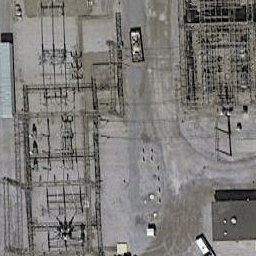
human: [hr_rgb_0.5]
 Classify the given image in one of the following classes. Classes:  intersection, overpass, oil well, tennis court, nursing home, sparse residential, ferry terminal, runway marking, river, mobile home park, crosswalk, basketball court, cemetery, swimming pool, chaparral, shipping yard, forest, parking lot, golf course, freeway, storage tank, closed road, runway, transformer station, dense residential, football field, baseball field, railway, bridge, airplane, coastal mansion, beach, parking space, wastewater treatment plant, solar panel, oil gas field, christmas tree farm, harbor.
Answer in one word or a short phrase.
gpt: transformer station